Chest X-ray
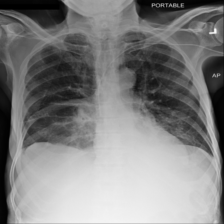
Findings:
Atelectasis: positive
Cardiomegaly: negative
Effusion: positive
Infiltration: positive
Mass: negative
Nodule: negative
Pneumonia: negative
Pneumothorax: negative
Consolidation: negative
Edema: negative
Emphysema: negative
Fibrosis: negative
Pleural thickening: negative
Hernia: negative